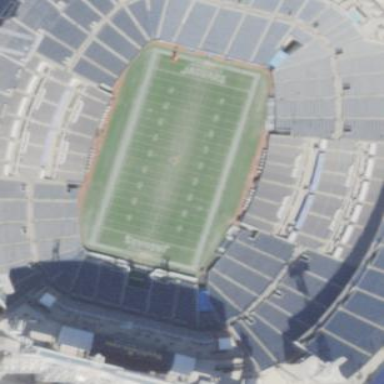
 used for leisure and sports activities."